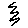
Label: zigzag